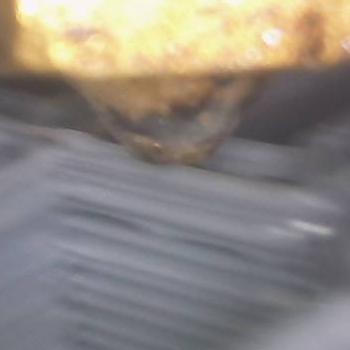
Flow rate: 49%